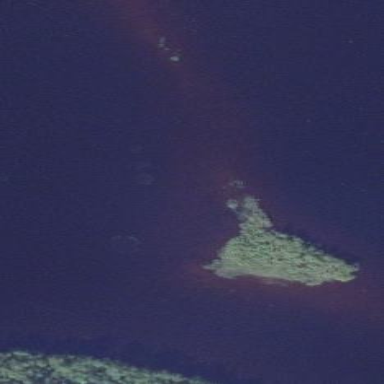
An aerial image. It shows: Islet.